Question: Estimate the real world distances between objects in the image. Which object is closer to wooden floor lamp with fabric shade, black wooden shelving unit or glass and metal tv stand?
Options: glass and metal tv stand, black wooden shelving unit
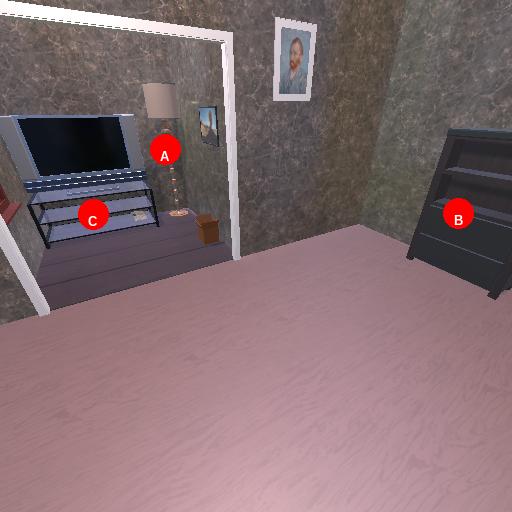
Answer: glass and metal tv stand